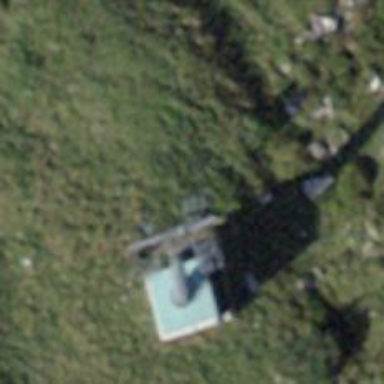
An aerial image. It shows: Pylon for aerialway.